Question:
I'm have a problem with class 'httparty'
'''
class CRUD
include HTTParty
def self.create
@base_url = 'https://api-de-tarefas.herokuapp.com/users'
@body =
{
"user": {
"email": Faker::Internet.email,
"password": :@password,
"password_confirmation": :@password
}
}.to_json
@headers = {
"Accept": 'application/vnd.tasksmanager.v2',
'Content-Type': 'application/json'
}
@request = HTTParty.post(@base_url, body: @body, headers: @headers)
end
end
'''
My step_definitions
'''
When("e enviada uma requisicao para a criacao do usuario") do
CRUD.create
puts "Requisicao com exito: #{CRUD.create.message} para codigo #{CRUD.create.code}"
end
then("sao retornadas as informacoes da inclusao") do
puts CRUD.create.body
puts CRUD(@request.parsed_response['data']['attributes']['email'])
end
'''
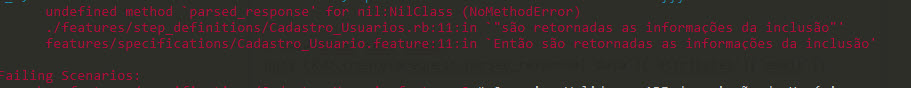
Answer: '''
[OK, I made the adjustments and the test ran, but I have a problem now !. Why is the query email (get)is different from the inclusion email (post)?
see my class
require 'HTTParty'
require 'httparty/request'
require 'httparty/response/headers'
#require_relative '..features/pages/hooks/hook.rb'
class CRUD
include HTTParty
def create
@base_url = 'https://api-de-tarefas.herokuapp.com/users'
@body =
{
"user": {
"email": Faker::Internet.email,
"password": :@password,
"password_confirmation": :@password
}
}.to_json
@headers = {
"Accept": 'application/vnd.tasksmanager.v2',
'Content-Type': 'application/json'
}
@request = CRUD.post(@base_url, body: @body, headers: @headers)
end
def retrieve
@response = CRUD.get('https://api-de-tarefas.herokuapp.com/contacts')
end
end
See my step_definitions
Dado("que eu tenha um payload padrao") do
@manter_user = CRUD.new
end
Quando("e enviada uma requisicao para a criacao do usuario") do
@manter_user.create
puts "Requisicao com exito: #{@manter_user.create.message} para codigo #{@manter_user.create.code}"
end
Entao("sao retornadas as informacoes da inclusao") do
puts @manter_user.create.body
puts @manter_user.create.parsed_response\['data'\]\['attributes'\]\['email'\]
end
Dado("que eu tenha o usuario cadastrado") do
@manter_user = CRUD.new
@manter_user.create
puts @manter_user.create.body
end
Quando("e enviada uma requisicao de consulta") do
@manter_user.retrieve
puts "Consulta processada com sucesso #{@manter_user.retrieve.code}"
end
Entao("a API me retorna a informacao do usuario") do
puts @manter_user.create.parsed_response\['data'\]\['attributes'\]\['email'\]
end][1]
enter code here
'''